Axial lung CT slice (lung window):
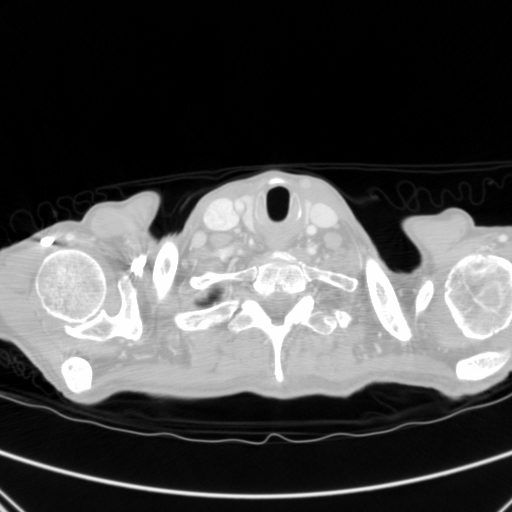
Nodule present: no